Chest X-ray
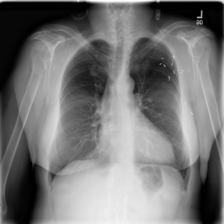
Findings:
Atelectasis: negative
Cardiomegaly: negative
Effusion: negative
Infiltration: negative
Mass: negative
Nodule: negative
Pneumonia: negative
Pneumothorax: negative
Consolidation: negative
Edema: negative
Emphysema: negative
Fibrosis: negative
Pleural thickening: negative
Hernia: negative